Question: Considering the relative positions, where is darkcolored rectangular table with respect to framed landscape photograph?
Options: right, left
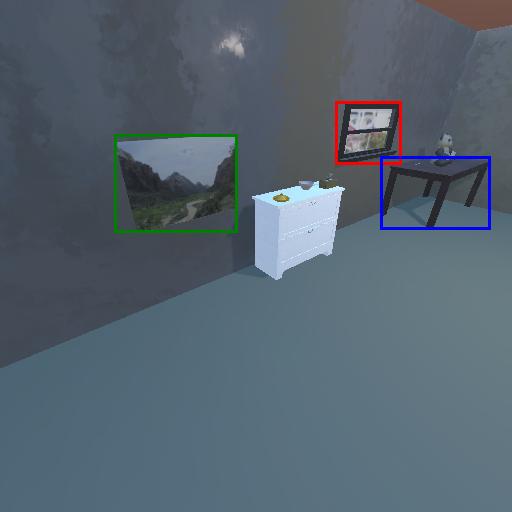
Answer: right